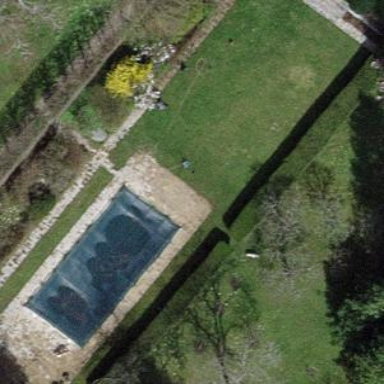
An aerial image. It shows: Outdoor swimming pool in leisure land.